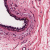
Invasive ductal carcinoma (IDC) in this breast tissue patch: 0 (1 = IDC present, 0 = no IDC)